Question: I am trying to combine two ggplot objects with 'patchwork' - two plots with different subsets of data, but the same x variable (and therefore same unit). I would like to align the plots according to the x values - .
This is very easy when actually plotting the entire width of the larger data set (see plot below) - but I struggle to plot only parts of the data and keeping the same alignment.
'''
library(ggplot2)
library(patchwork)
library(dplyr)
p1 <-
ggplot(mtcars, aes(mpg)) +
geom_density(trim = TRUE) +
scale_x_continuous(limits = c(10,35))
p2 <-
ggplot(filter(mtcars, mpg < 20), aes(mpg)) +
geom_histogram(binwidth = 1, boundary = 1) +
scale_x_continuous(limits = c(10,35))
p1/p2
'''

<URL>
<URL>
adding 'coord_cartesian(xlim = c(10,(20 or 35)), clip = 'off')', and/or changing 'scale_x' limits to 'c(0,(20 or 35))' doesn't work.
'patchwork' also won't let me set the widths of both plots when they are in two rows, which makes sense in a way. So I could create an empty plot for the second row and set the widths for those, but this seems a terrible hack and I feel there must be a much easier solution.
I am not restricted to 'patchwork', but any solution allowing to use it would be very welcome.
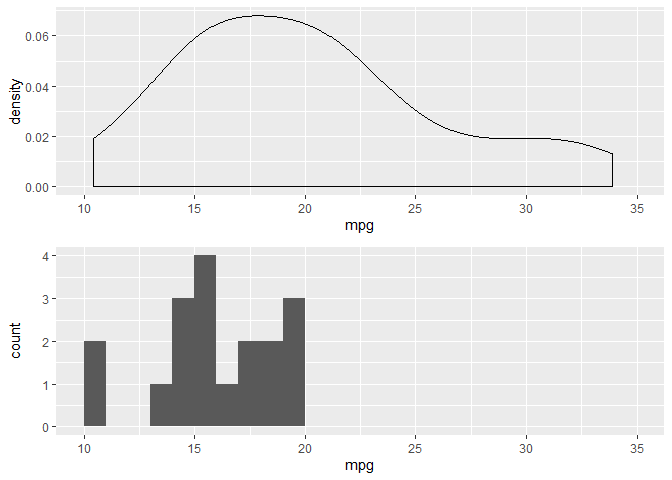
Answer: I modified the 'align_plots' function from the cowplot package for this, so that its 'plot_grid' function can now support adjustments to the dimensions of each plot.
(The main reason I went with cowplot rather than patchwork is that I haven't had much tinkering experience with the latter, and overloading common operators like '+' makes me slightly nervous.)
'''
# x / y axis range of p1 / p2 have been changed for illustration purpose
p1 <- ggplot(mtcars, aes(mpg, 1 + stat(count))) +
geom_density(trim = TRUE) +
scale_x_continuous(limits = c(10,35)) +
coord_cartesian(ylim = c(1, 3.5))
p2 <- ggplot(filter(mtcars, mpg >= 15 & mpg < 30), aes(mpg)) +
geom_histogram(binwidth = 1, boundary = 1)
plot_grid(p1, p2, ncol = 1, align = "v") # plots in 1 column, x-axes aligned
plot_grid(p1, p2, nrow = 1, align = "h") # plots in 1 row, y-axes aligned
'''
Plots in 1 column (x-axes aligned for 15-28 range):
<URL>
Plots in 1 row (y-axes aligned for 1 - 3.5 range):
<URL>
1. This hack assumes the plots that the user intends to align (either horizontally or vertically) have reasonably similar axes of comparable magnitude. I haven't tested it on more extreme cases.
2. This hack expects simple non-faceted plots in Cartesian coordinates. I'm not sure what one could expect from aligning faceted plots. Similarly, I'm not considering polar coordinates (what's there to align?) or map projections (haven't looked into this, but they feel rather complicated).
3. This hack expects the gtable cell containing the plot panel to be in the 7th row / 5th column of the gtable object, which is based on my understanding of how ggplot objects are typically converted to gtables, and may not survive changes to the underlying code.
Modified version of 'cowplot::align_plots':
'''
align_plots_modified <- function (..., plotlist = NULL, align = c("none", "h", "v", "hv"),
axis = c("none", "l", "r", "t", "b", "lr", "tb", "tblr"),
greedy = TRUE) {
plots <- c(list(...), plotlist)
num_plots <- length(plots)
grobs <- lapply(plots, function(x) {
if (!is.null(x)) as_gtable(x)
else NULL
})
halign <- switch(align[1], h = TRUE, vh = TRUE, hv = TRUE, FALSE)
valign <- switch(align[1], v = TRUE, vh = TRUE, hv = TRUE, FALSE)
vcomplex_align <- hcomplex_align <- FALSE
if (valign) {
# modification: get x-axis value range associated with each plot, create union of
# value ranges across all plots, & calculate the proportional width of each plot
# (with white space on either side) required in order for the plots to align
plot.x.range <- lapply(plots, function(x) ggplot_build(x)$layout$panel_params[[1]]$x.range)
full.range <- range(plot.x.range)
plot.x.range <- lapply(plot.x.range,
function(x) c(diff(c(full.range[1], x[1]))/ diff(full.range),
diff(x)/ diff(full.range),
diff(c(x[2], full.range[2]))/ diff(full.range)))
num_widths <- unique(lapply(grobs, function(x) {
length(x$widths)
}))
num_widths[num_widths == 0] <- NULL
if (length(num_widths) > 1 || length(grep("l|r", axis[1])) > 0) {
vcomplex_align = TRUE
warning("Method not implemented for faceted plots. Placing unaligned.")
valign <- FALSE
}
else {
max_widths <- list(do.call(grid::unit.pmax,
lapply(grobs, function(x) {x$widths})))
}
}
if (halign) {
# modification: get y-axis value range associated with each plot, create union of
# value ranges across all plots, & calculate the proportional width of each plot
# (with white space on either side) required in order for the plots to align
plot.y.range <- lapply(plots, function(x) ggplot_build(x)$layout$panel_params[[1]]$y.range)
full.range <- range(plot.y.range)
plot.y.range <- lapply(plot.y.range,
function(x) c(diff(c(full.range[1], x[1]))/ diff(full.range),
diff(x)/ diff(full.range),
diff(c(x[2], full.range[2]))/ diff(full.range)))
num_heights <- unique(lapply(grobs, function(x) {
length(x$heights)
}))
num_heights[num_heights == 0] <- NULL
if (length(num_heights) > 1 || length(grep("t|b", axis[1])) > 0) {
hcomplex_align = TRUE
warning("Method not implemented for faceted plots. Placing unaligned.")
halign <- FALSE
}
else {
max_heights <- list(do.call(grid::unit.pmax,
lapply(grobs, function(x) {x$heights})))
}
}
for (i in 1:num_plots) {
if (!is.null(grobs[[i]])) {
if (valign) {
grobs[[i]]$widths <- max_widths[[1]]
# modification: change panel cell's width to a proportion of unit(1, "null"),
# then add whitespace to the left / right of the plot's existing gtable
grobs[[i]]$widths[[5]] <- unit(plot.x.range[[i]][2], "null")
grobs[[i]] <- gtable::gtable_add_cols(grobs[[i]],
widths = unit(plot.x.range[[i]][1], "null"),
pos = 0)
grobs[[i]] <- gtable::gtable_add_cols(grobs[[i]],
widths = unit(plot.x.range[[i]][3], "null"),
pos = -1)
}
if (halign) {
grobs[[i]]$heights <- max_heights[[1]]
# modification: change panel cell's height to a proportion of unit(1, "null"),
# then add whitespace to the bottom / top of the plot's existing gtable
grobs[[i]]$heights[[7]] <- unit(plot.y.range[[i]][2], "null")
grobs[[i]] <- gtable::gtable_add_rows(grobs[[i]],
heights = unit(plot.y.range[[i]][1], "null"),
pos = -1)
grobs[[i]] <- gtable::gtable_add_rows(grobs[[i]],
heights = unit(plot.y.range[[i]][3], "null"),
pos = 0)
}
}
}
grobs
}
'''
Utilising the above modified function with cowplot package's 'plot_grid':
'''
# To start using (in current R session only; effect will not carry over to subsequent session)
trace(cowplot::plot_grid, edit = TRUE)
# In the pop-up window, change 'grobs <- align_plots(...)' (at around line 27) to
# 'grobs <- align_plots_modified(...)'
# To stop using
untrace(cowplot::plot_grid)
'''
(Alternatively, we can define a modified version of 'plot_grid' function that uses 'align_plots_modified' instead of 'cowplot::align_plots'. Results would be the same either way.)